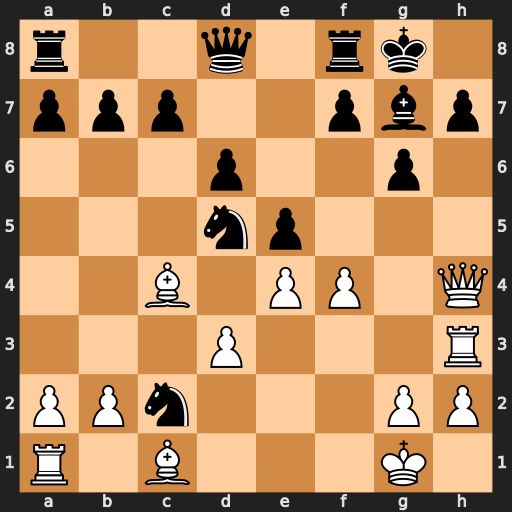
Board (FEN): r2q1rk1/ppp2pbp/3p2p1/3np3/2B1PP1Q/3P3R/PPn3PP/R1B3K1
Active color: w
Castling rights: -
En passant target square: -
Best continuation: Qxh7#